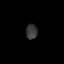
Tissue: skin
Cell type: Epithelial cells
Senescence score: 0.1841
Nuclear area (px): 165
Mean DAPI intensity: 56.642